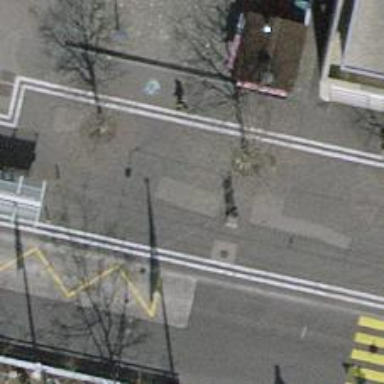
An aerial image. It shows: Asphalt footway.